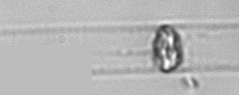
Label: Dactyliosolen_blavyanus